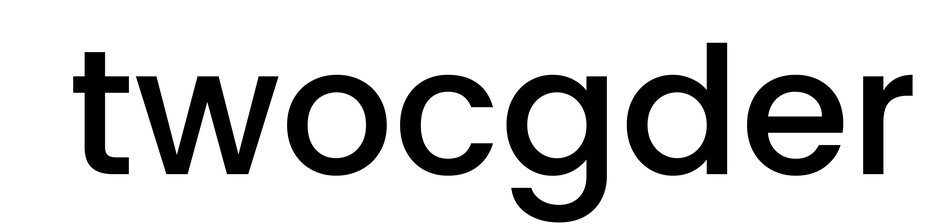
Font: Poppins-Medium